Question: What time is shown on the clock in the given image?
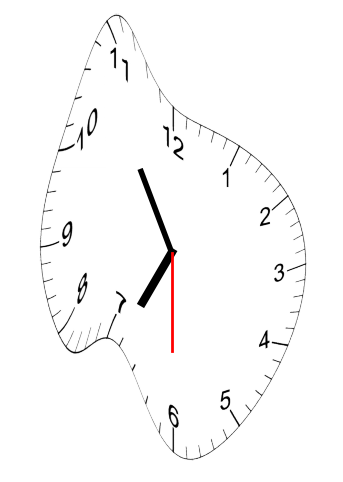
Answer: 06:54:30